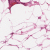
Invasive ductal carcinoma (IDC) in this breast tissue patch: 0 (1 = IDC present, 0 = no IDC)